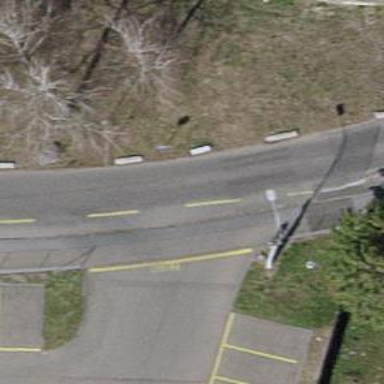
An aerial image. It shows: Crossing on the sidewalk.